The image is a 2-D grayscale rendering of a rotating-machine vibration signal (signal-to-image). Classify the rotor condition as one of: normal, misalignment, unbalance, looseness.
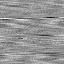
Answer: looseness